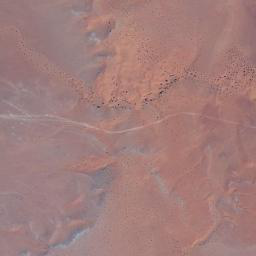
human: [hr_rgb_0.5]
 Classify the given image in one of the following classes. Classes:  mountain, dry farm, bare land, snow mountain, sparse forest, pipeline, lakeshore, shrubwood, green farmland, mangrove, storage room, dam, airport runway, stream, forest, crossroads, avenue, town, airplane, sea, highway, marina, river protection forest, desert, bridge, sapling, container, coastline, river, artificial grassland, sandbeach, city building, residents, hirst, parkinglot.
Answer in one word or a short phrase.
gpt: desert